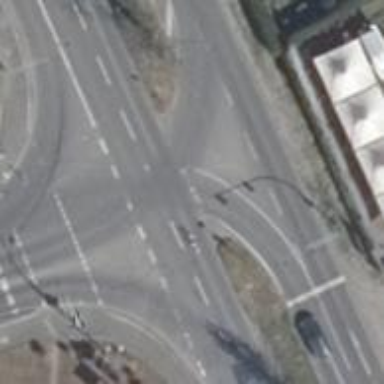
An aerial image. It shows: Road with traffic signals.